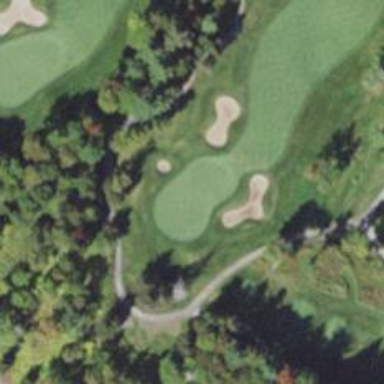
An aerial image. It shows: View of golf hole.